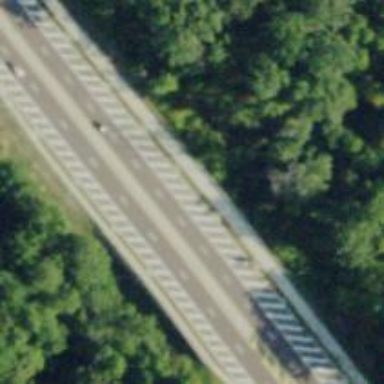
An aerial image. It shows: Primary highway bridge with asphalt surface.